Question: How can create a pure css3 3d perspective flip animation after mouse hover....

Example : <URL>
Is it have Jquery code also ?....please clear me and how can create it by Css3 or Jquery....
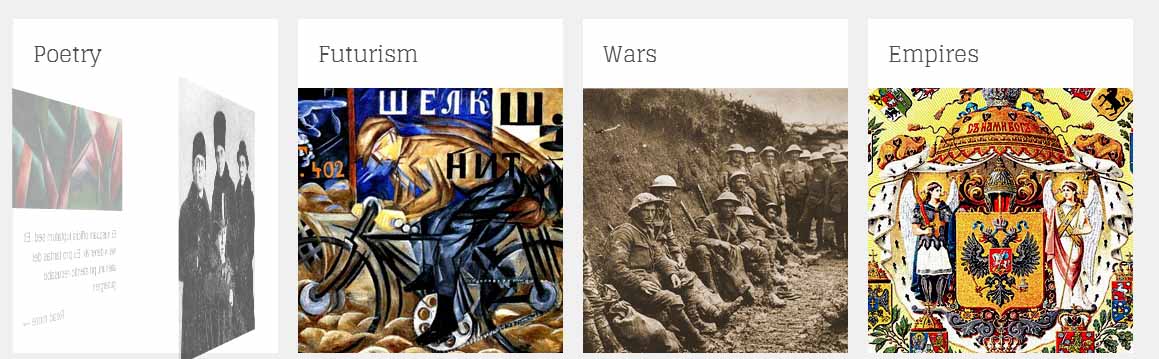
Answer: It's a CSS only plugin named '3drollovers.css'
<URL>
See 'Flipbox demo', Its matching the given site.
'''
.rollover {
position: relative;
width: 265px;
height:265px;
display: block;
float:left;
}
.short{
width:100px;
height:100px;
}
.front {
z-index: 2;
position: absolute;
background: #fff;
}
.back {
z-index: 1;
position: absolute;
}
.rollover:hover .back,
.rollover:focus .back {
z-index: 2;
}
.rollover:hover .front,
.rollover:focus .front {
z-index: 1;
}
.fade .rollover .front {
opacity: 1;
-webkit-transition: 1s;
-moz-transition: 1s;
-ms-transition: 1s;
-o-transition: 1s;
transition: 1s;
}
.fade .rollover .back {
opacity: 0;
-webkit-transition: 1s;
-moz-transition: 1s;
-ms-transition: 1s;
-o-transition: 1s;
transition: 1s;
}
.fade .rollover:hover .front,
.fade .rollover:focus .front {
opacity: 0;
}
.fade .rollover:hover .back,
.fade .rollover:focus .back {
opacity: 1;
}
.flip .rollover {
-webkit-perspective: 800px;
-moz-perspective: 800px;
-ms-perspective: 800px;
-o-perspective: 800px;
perspective: 800px;
}
.flip .cube {
height: 265px;
width: 265px;
-webkit-transform-style: preserve-3d;
-moz-transform-style: preserve-3d;
-ms-transform-style: preserve-3d;
-o-transform-style: preserve-3d;
transform-style: preserve-3d;
-webkit-transform: rotateX(0) rotateY(0) rotateZ(0);
-moz-transform: rotateX(0) rotateY(0) rotateZ(0);
-ms-transform: rotateX(0) rotateY(0) rotateZ(0);
-o-transform: rotateX(0) rotateY(0) rotateZ(0);
transform: rotateX(0) rotateY(0) rotateZ(0);
-webkit-transition: 1s;
-moz-transition: 1s;
-ms-transition: 1s;
-o-transition: 1s;
transition: 1s;
}
.flip .front {
-webkit-transform: translate3d(0,0,1px);
-moz-transform: translate3d(0,0,1px);
-ms-transform: translate3d(0,0,1px);
-o-transform: translate3d(0,0,1px);
transform: translate3d(0,0,1px);
}
.flip .back {
-webkit-transform: rotateY(180deg) translate3d(0,0,0);
-moz-transform: rotateY(180deg) translate3d(0,0,0);
-ms-transform: rotateY(180deg) translate3d(0,0,0);
-o-transform: rotateY(180deg) translate3d(0,0,0);
transform: rotateY(180deg) translate3d(0,0,0);
}
.flip .rollover:hover .cube,
.flip .rollover:focus .cube {
-webkit-transform: rotateY(180deg);
-moz-transform: rotateY(180deg);
-ms-transform: rotateY(180deg);
-o-transform: rotateY(180deg);
transform: rotateY(180deg);
}
.box .front {
-webkit-transform: translate3d(0,0,80px) scale(0.9,0.9);
-moz-transform: translate3d(0,0,80px) scale(0.85,0.85);
-ms-transform: translate3d(0,0,80px) scale(0.85,0.85);
-o-transform: translate3d(0,0,80px) scale(0.85,0.85);
transform: translate3d(0,0,80px) scale(0.85,0.85);
}
.box .back {
-webkit-transform: rotateY(180deg) translate3d(0,0,80px) scale(0.9,0.9);
-moz-transform: rotateY(180deg) translate3d(0,0,80px) scale(0.85,0.85);
-ms-transform: rotateY(180deg) translate3d(0,0,80px) scale(0.85,0.85);
-o-transform: rotateY(180deg) translate3d(0,0,80px) scale(0.85,0.85);
transform: rotateY(180deg) translate3d(0,0,80px) scale(0.85,0.85);
}
'''